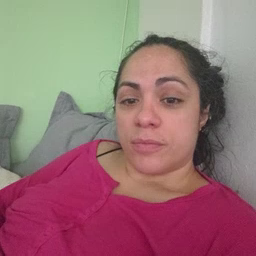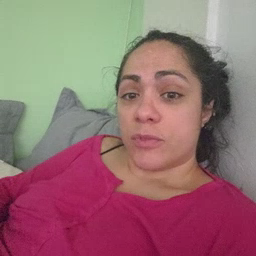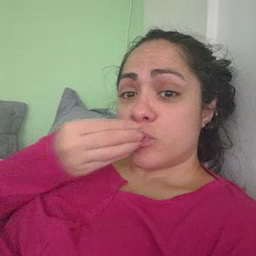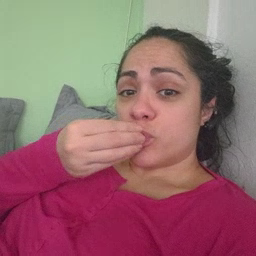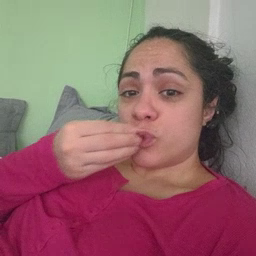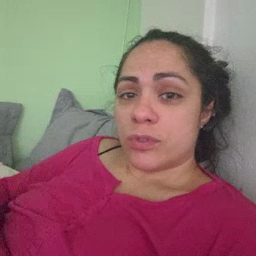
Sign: food